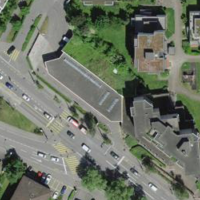
EUNIS habitat code: 54
Species observed at this site:
Cornus sanguinea
Prunus padus